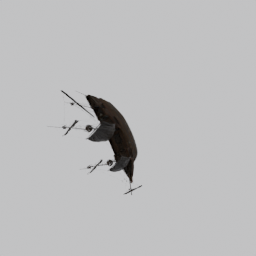
Label: mechanical